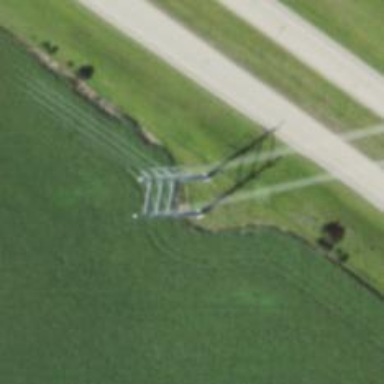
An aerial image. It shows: Power tower.